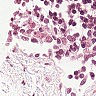
Metastatic tissue present: no